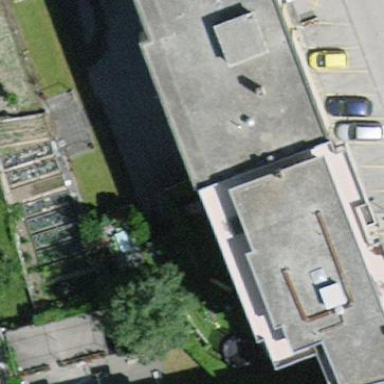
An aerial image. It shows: Apartment building with flat roof.